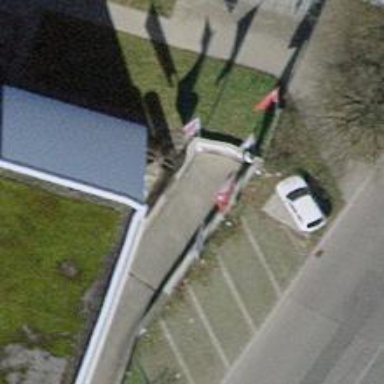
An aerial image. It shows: Parking entrance.